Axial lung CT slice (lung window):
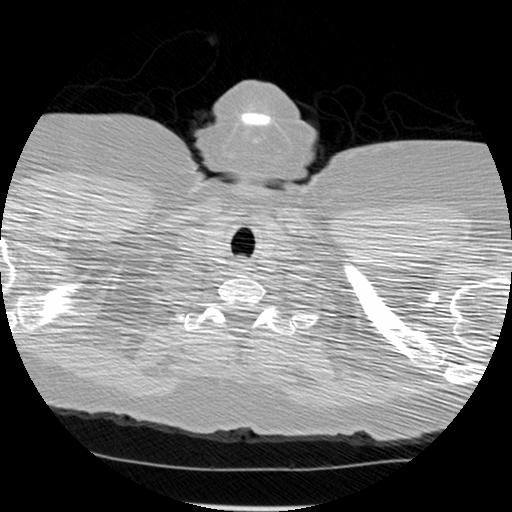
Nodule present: no